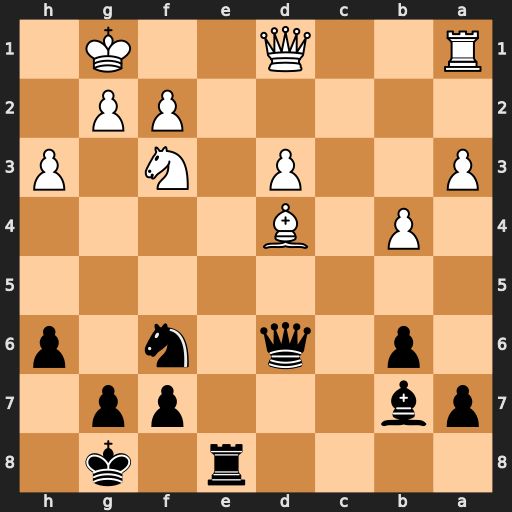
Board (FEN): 4r1k1/pb3pp1/1p1q1n1p/8/1P1B4/P2P1N1P/5PP1/R2Q2K1
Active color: b
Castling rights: -
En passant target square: -
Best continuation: Bxf3 Qxf3 Qxd4